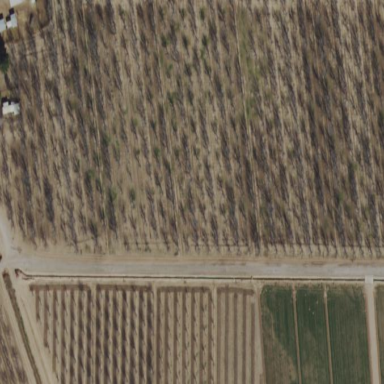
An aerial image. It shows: Orchard.